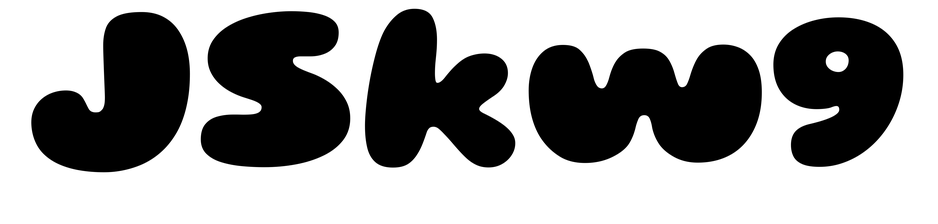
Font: Gluten_Black